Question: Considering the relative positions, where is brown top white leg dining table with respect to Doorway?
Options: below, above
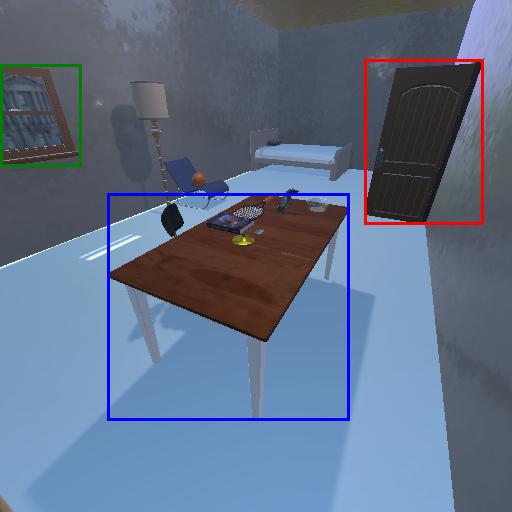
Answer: below